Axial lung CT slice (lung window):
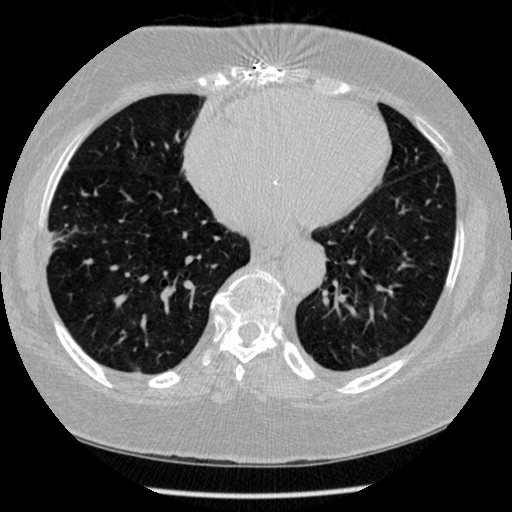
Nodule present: no